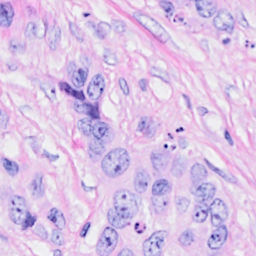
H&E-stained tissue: Breast